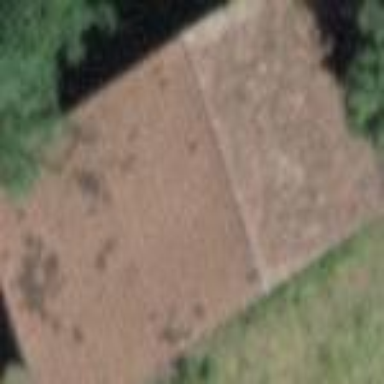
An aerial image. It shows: Rural barn.